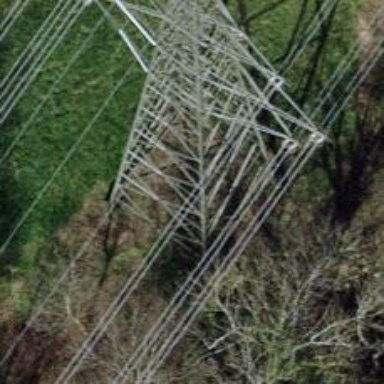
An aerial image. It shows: Power tower.